Question: Heyy there,
I have this text field I would like it to have a simpler border, but the left and top borders have a different(darker) color than the one I'm assigning them to be. I have been trying alot of different attributes in my CSS file.
this is the image
this is my css:
'''
div#search_area input[type=text]{
width: 179px;
height: 23px;
background: -webkit-gradient(linear, left top, left bottom, from (#ffffff), to (#f5f5f5));
background: -webkit-linear-gradient(top, #ffffff, #f5f5f5);
background: -moz-linear-gradient(top, #ffffff, #f5f5f5);
background: -ms-linear-gradient(top, #ffffff, #f5f5f5);
background: -o-linear-gradient(top, #ffffff, #f5f5f5);
outline: 0;
-webkit-box-shadow: none;
-moz-box-shadow: none;
box-shadow: none;
border-width: 1px;
border-color: rgb(228,229,228);
color: rgb(120,123,122);
font-size: 13px;
font-family: Arial, serif;
text-decoration: none;
vertical-align: middle;
padding: 0px 0px 0px 0px;
}
'''
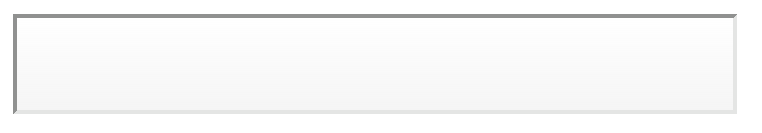
Answer: you need to also add
'''
border-style: solid;
'''
or dashed, or dotted, whichever one you want